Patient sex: M
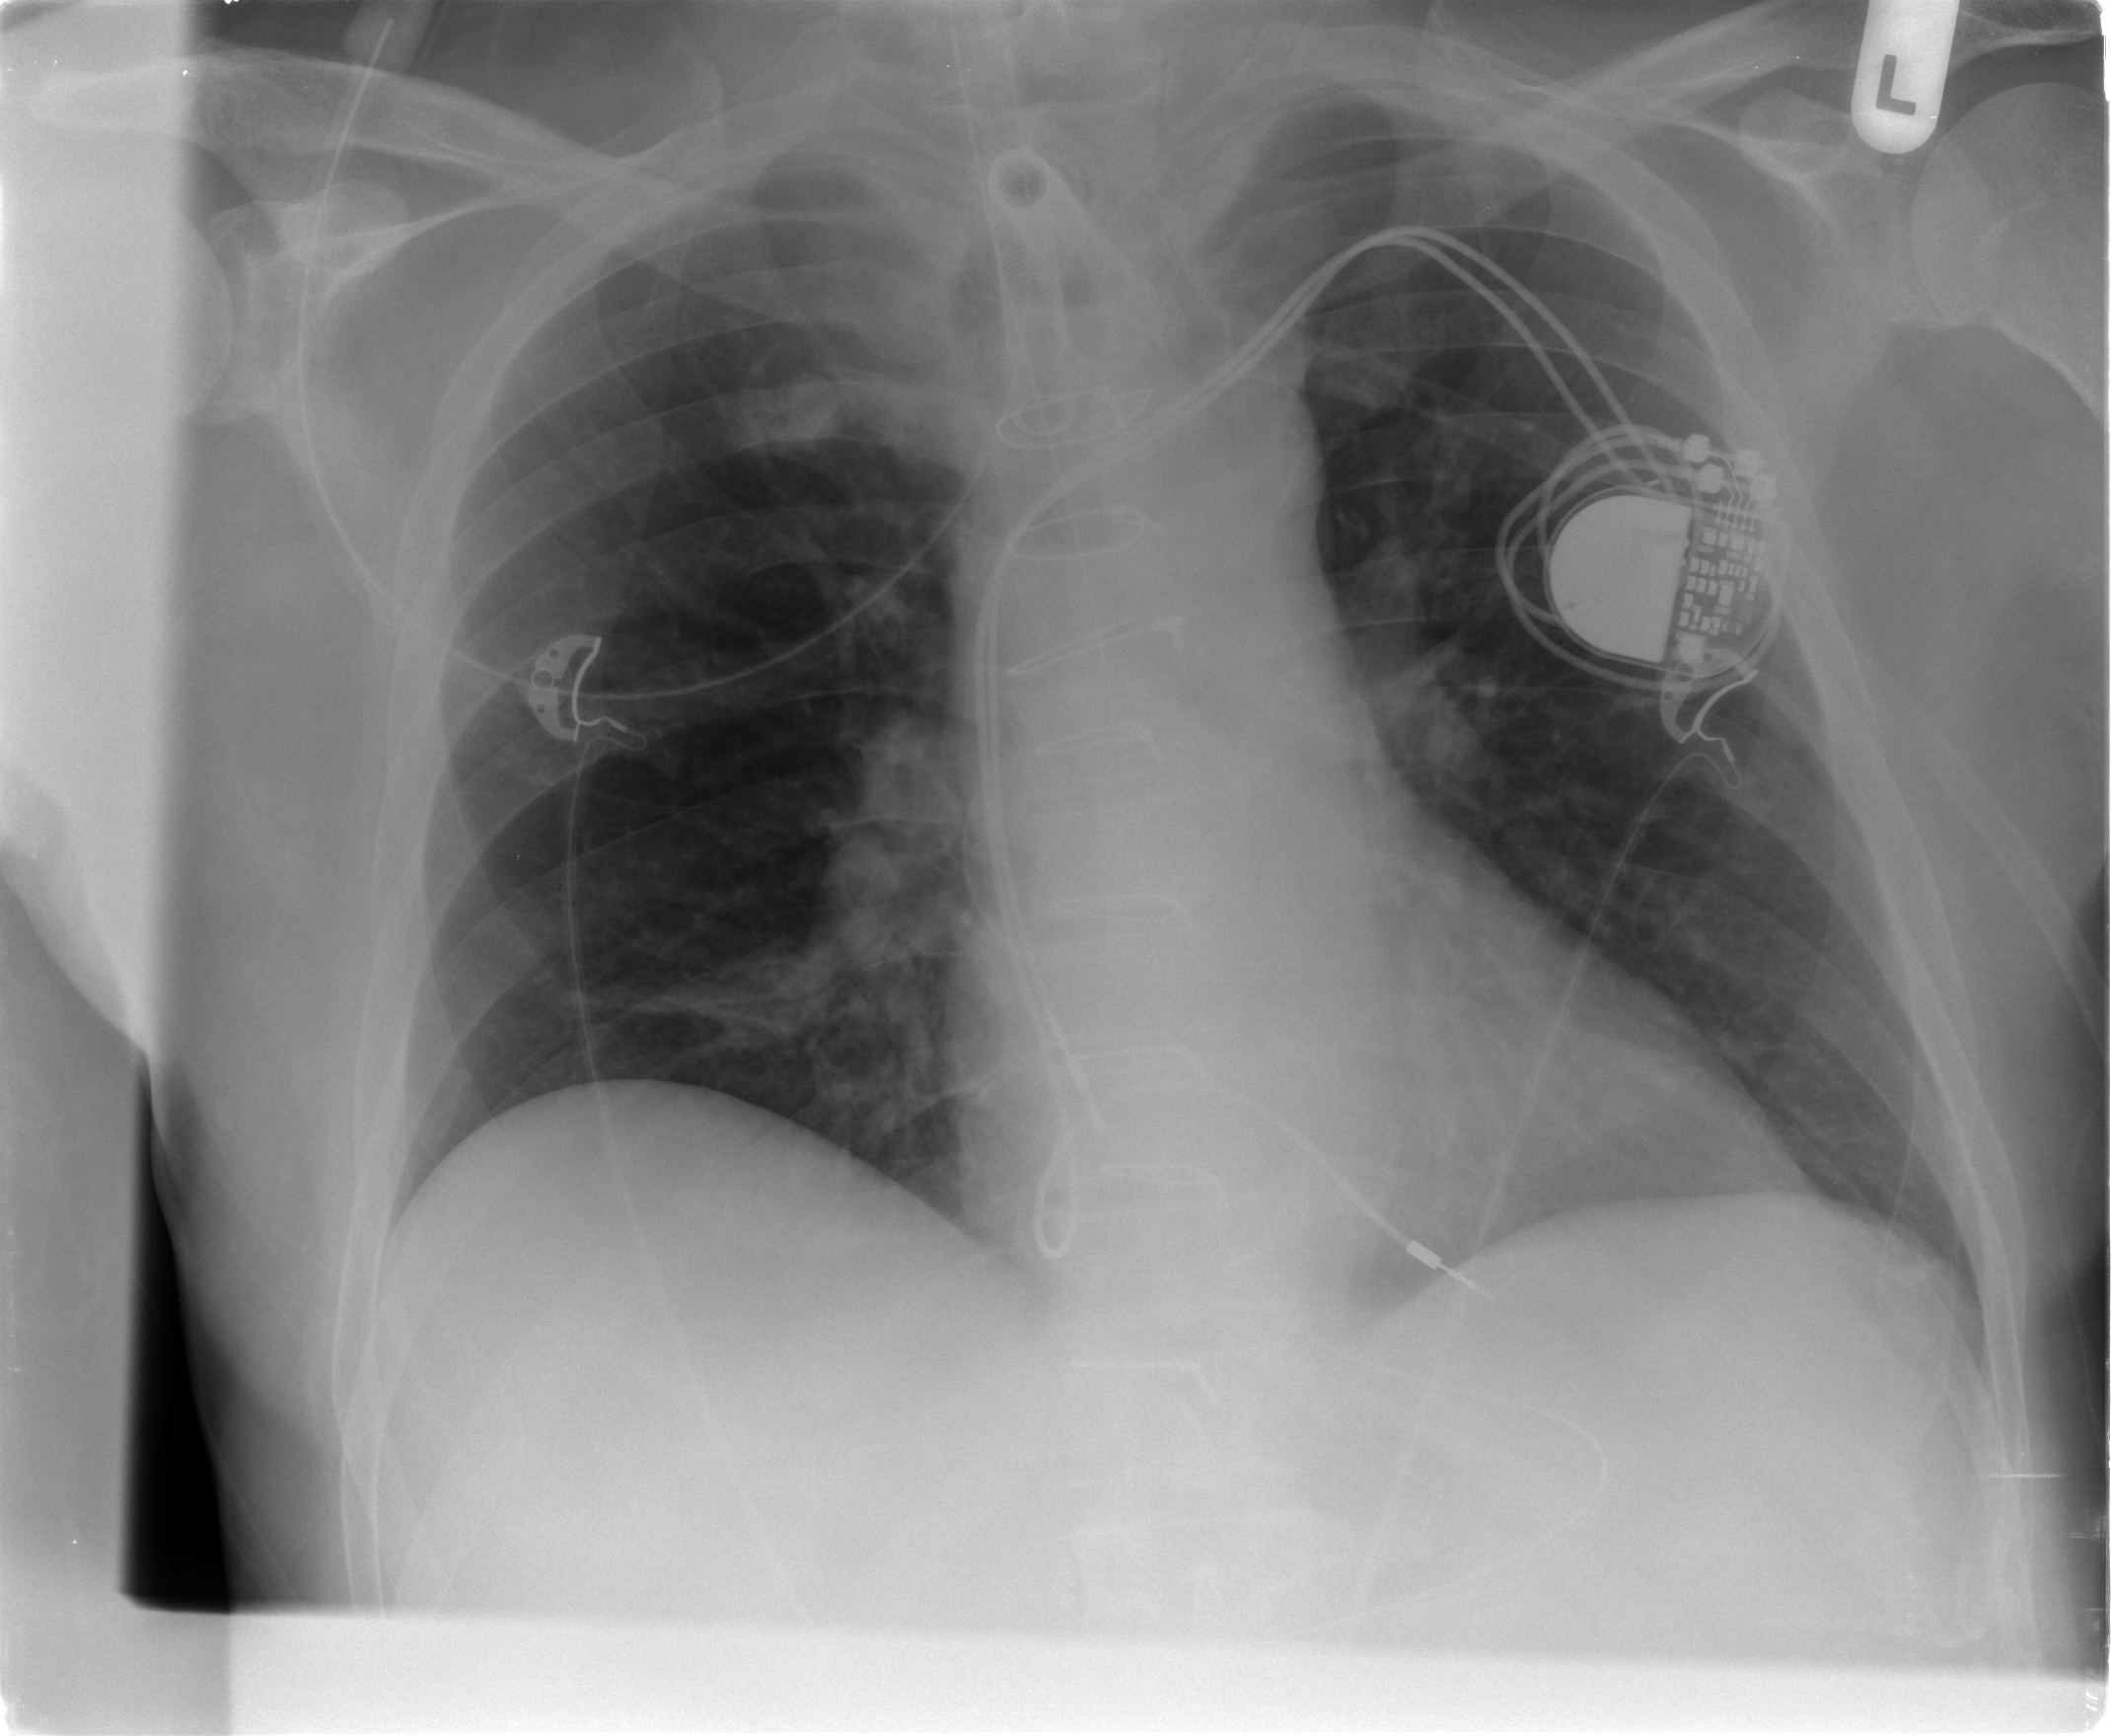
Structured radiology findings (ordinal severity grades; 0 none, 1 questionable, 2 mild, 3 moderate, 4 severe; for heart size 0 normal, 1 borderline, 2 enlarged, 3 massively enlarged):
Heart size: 0
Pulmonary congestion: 0
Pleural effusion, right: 0
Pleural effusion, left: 0
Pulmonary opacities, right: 1
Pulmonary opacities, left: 0
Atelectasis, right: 2
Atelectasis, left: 1